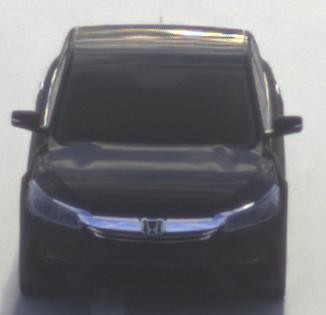
Make: Honda
Model: Accord Hybrid
Detailed model: 9. Generation
Model produced from: 2015
Model produced until: 2019
Doors: 4
Color: black
Road condition: dry road
Daytime: morning or afternoon
Contrast: medium contrast